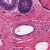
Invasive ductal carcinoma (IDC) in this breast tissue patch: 0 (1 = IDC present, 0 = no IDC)